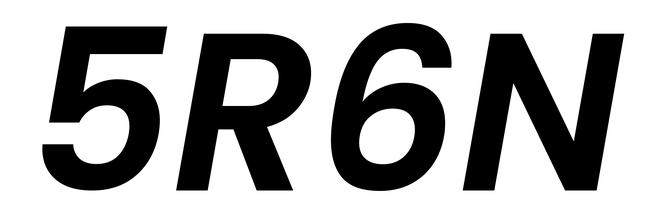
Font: Poppins-SemiBoldItalic